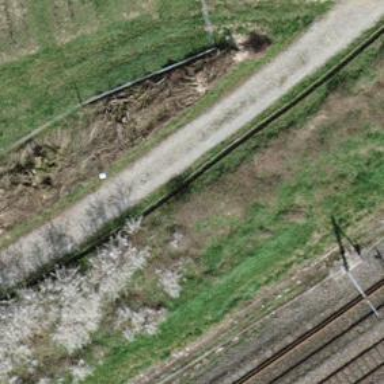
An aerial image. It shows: Track with fine gravel surface of grade2.